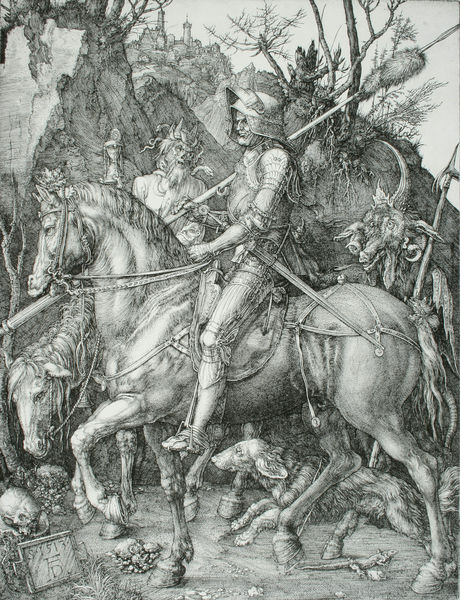
Titel: Der Reiter (Ritter, Tod und Teufel)
Künstler: Albrecht Dürer
Institution: (Seriendruck)
Schlagwörter: baum, berg, felsen, kopf, mann, schatten, weiß, bäume, landschaft, stadt, äste, grau, licht, schwarz, zeichnung, hund, alt, bart, bärtig, schädel, stein, steine, tod, tot, signatur, erde, gräser, häuser, figur, renaissance, anhöhe, pferd, pferde, reiter, turm, hufe, mähne, sattel, schweif, zaumzeug, holzschnitt, papier, fels, gebirge, grafik, sigantur, fight, hat, lanze, men, soldier, sword, white, tafel, black, gray, grey, inschrift, print, ad, fussboden, village, panzer, burg, wurzel, geschirr, druck, druckgrafik, monogramm, schraffur, holzstich, radierung, stich, schwert, säbel, waffen, soldat, helm, ritter, jagd, rüstung, hufen, hand, totenkopf, chien, windhund, apokalypse, teufel, cliff, greek, horses, karg, man, rock, sky, tree, geäst, sage, head, hill, mountain, nature, echse, trees, death, armor, feet, helmet, knight, speer, stundenglas, hörner, forest, light, dürer, drawing, kupferstich, totenschädel, black and white, mort, animals, army, dog, sketch, tail, battle, devil, horror, ziege, ungeheuer, satan, cheval, épée, sense, chevaux, town, eidechse, city, pique, signature, buildings, foot, engraving, chateau, arbres, albrecht, albrecht dürer, war, trist, cow, horse, branches, reins, warrior, book, vieux, terre, cavalier, hoof, horn, horns, goat, hooves, ram, durer, dragon, sensenmann, sanduhr, täfelchen, monstre, knappe, lance, chevalier, grusel, söldner, armure, meisterstich, ziegenkopf, staff, diable, creature, evil, goats, skull, douraire, ritter tod und teufel, zottelbart, monster, mane, scull, time, weapon, monsters, spear, pike, peferd, trunks, spires, date, bit, saddle, grayscale, demon, bark, crâne, conquistador, regal, adventure, ehite, chèvre, beasts, hourglass, salamander, métaphore, visor, father time, 1513, casuqe, devel, uccellaccio, uccello, paolo uccello, 1517, 1516, albrict